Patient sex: F
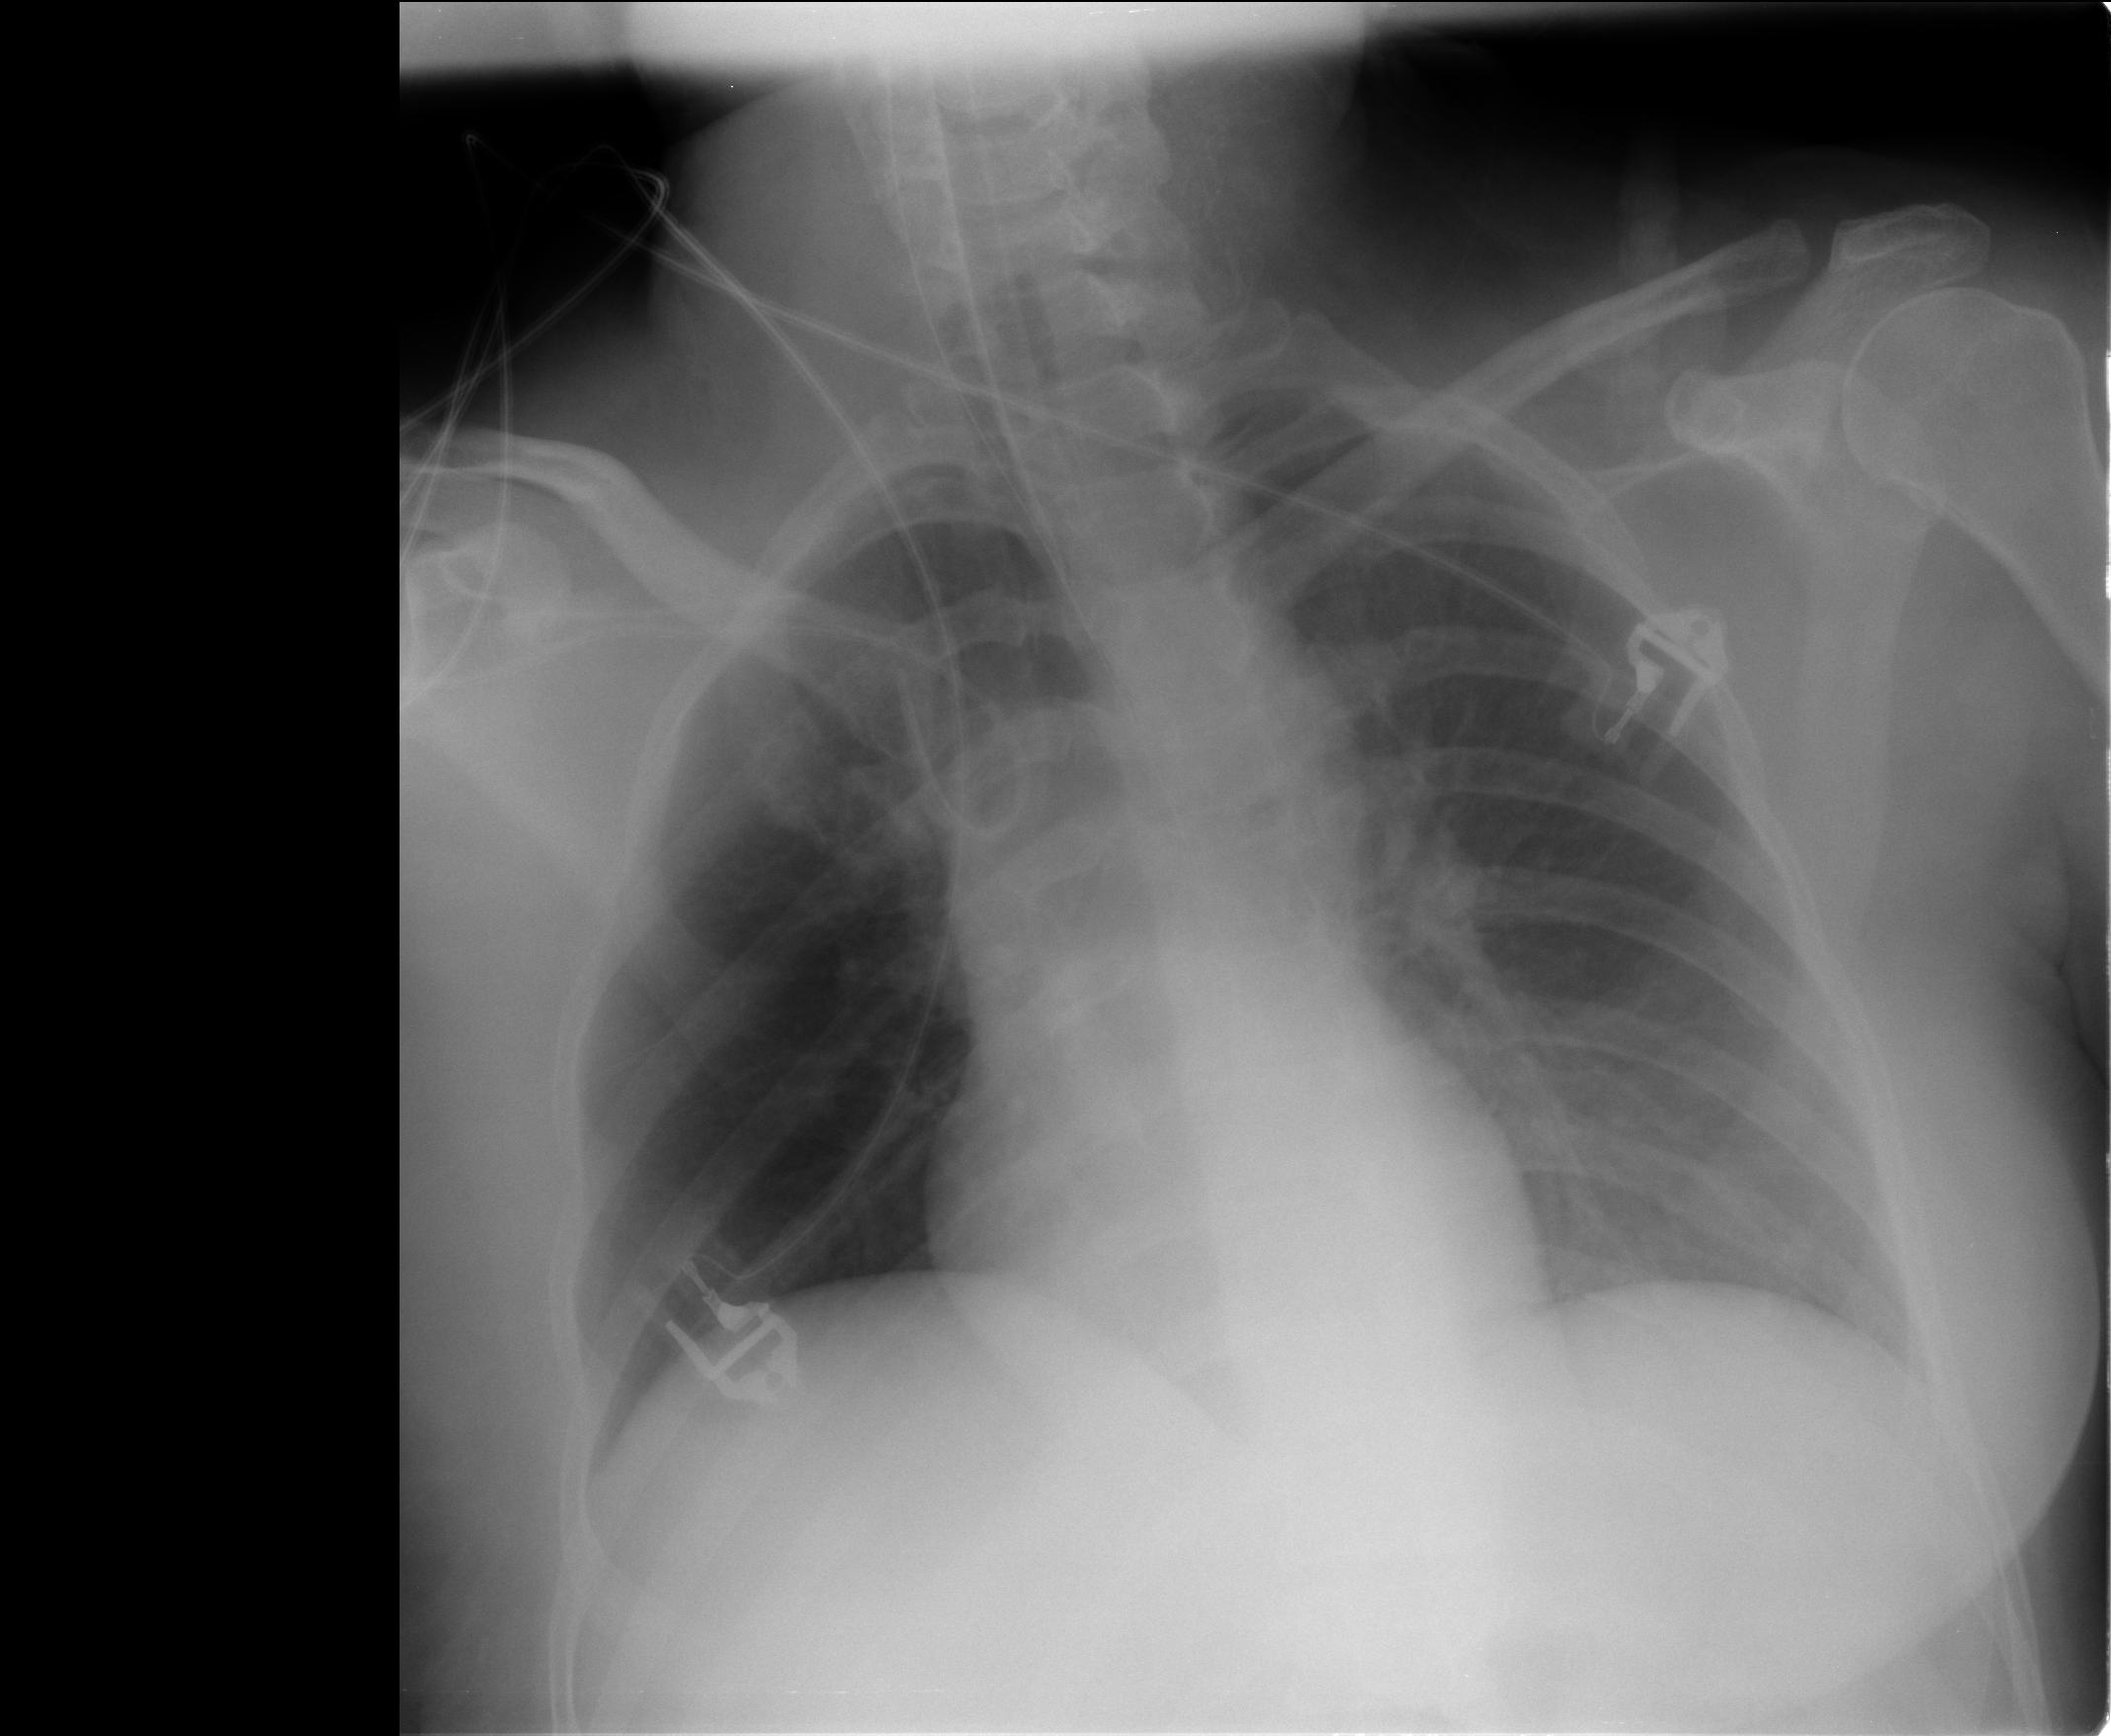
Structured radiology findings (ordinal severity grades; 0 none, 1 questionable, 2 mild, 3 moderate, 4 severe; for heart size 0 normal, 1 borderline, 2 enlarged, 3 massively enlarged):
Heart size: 0
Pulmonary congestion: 0
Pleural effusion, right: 0
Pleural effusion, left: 0
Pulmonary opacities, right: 0
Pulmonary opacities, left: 0
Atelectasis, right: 0
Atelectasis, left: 2